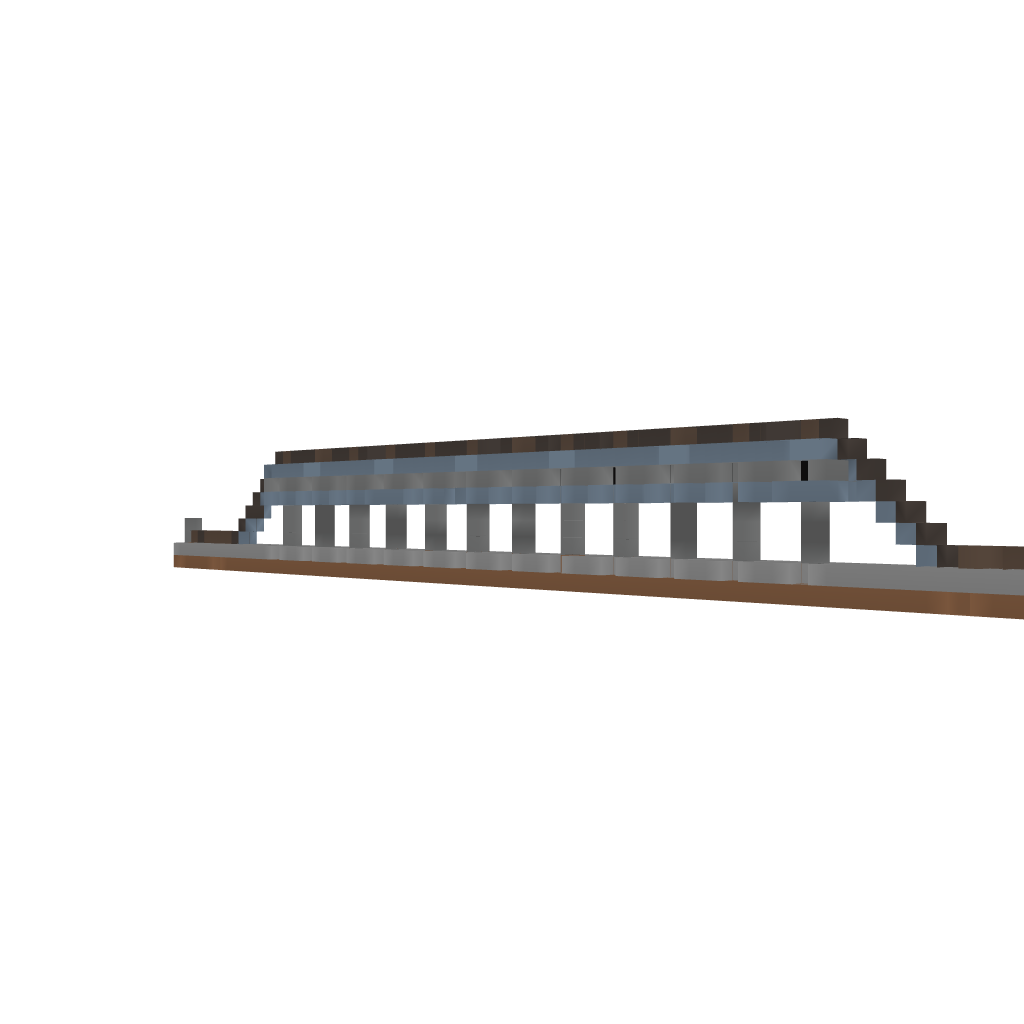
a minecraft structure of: Simple Minecart Bridge #1